Question: I am looking to publish similar content to the following snippet from my application:

The most important tidbits here are the following:
- - -
I'm not entirely sure where in the Graph API it makes sense for me to explore to do this. I'd like for it to show up in people's newsfeed that approve the action.
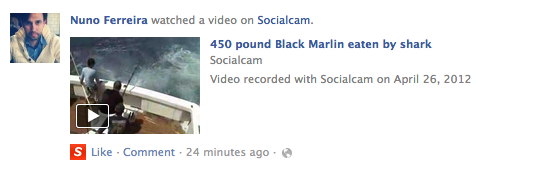
Answer: The SocialCam example in your picture is using the <URL>. Note that "Object" in this context is a type not an instance.
It is possible to define your app's own actions e.g. "review" and link it to custom objects e.g. "Action Movie", "Comedy" etc. You can also define properties for your actions e.g. "Rating" for a review action.
However, if all you require is a "photo, link and a text blurb" you don't have to use the Open Graph but can use the <URL>. You can post a link to a video or image by issuing a POST to:
'''
graph.facebook.com/USER_ID/feed
'''
with params
'''
message
name (sender's name)
caption
link (your url)
description
picture (url to picture)
'''
where USER_ID is the user who's wall you want to post to.